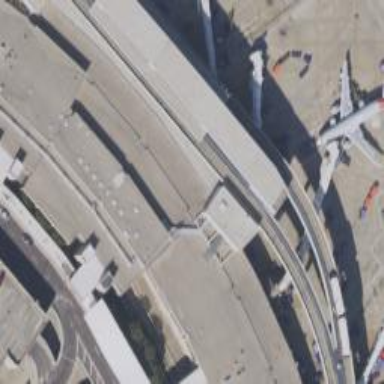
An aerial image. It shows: Airport gate.